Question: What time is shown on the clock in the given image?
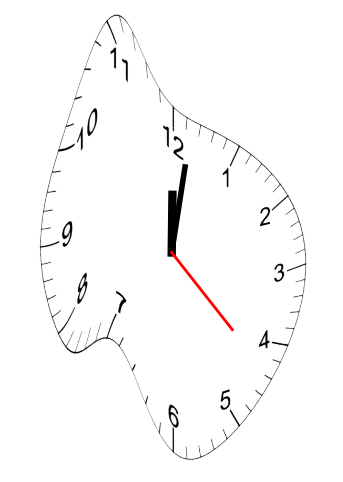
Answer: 12:01:22